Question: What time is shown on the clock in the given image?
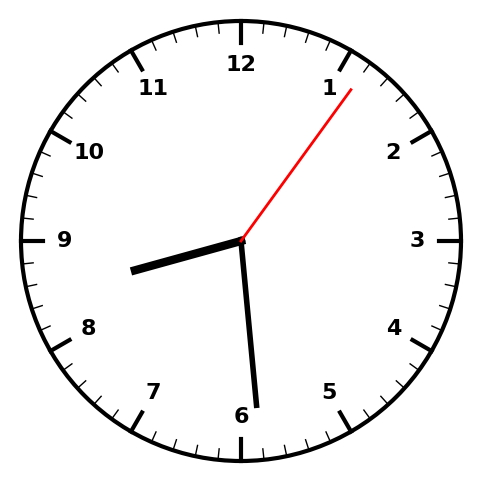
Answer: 08:29:06